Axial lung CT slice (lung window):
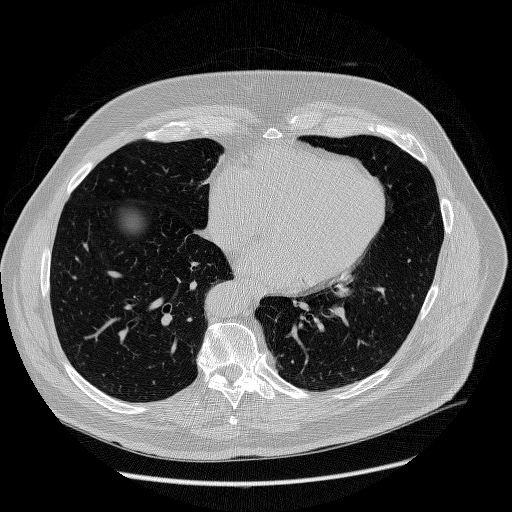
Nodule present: no